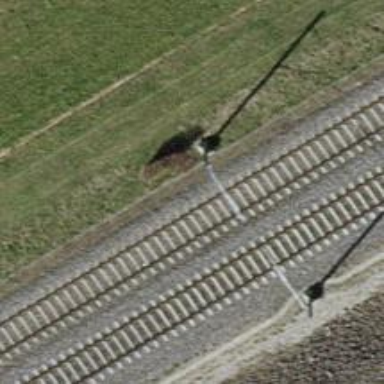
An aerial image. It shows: Catenary mast for power lines.